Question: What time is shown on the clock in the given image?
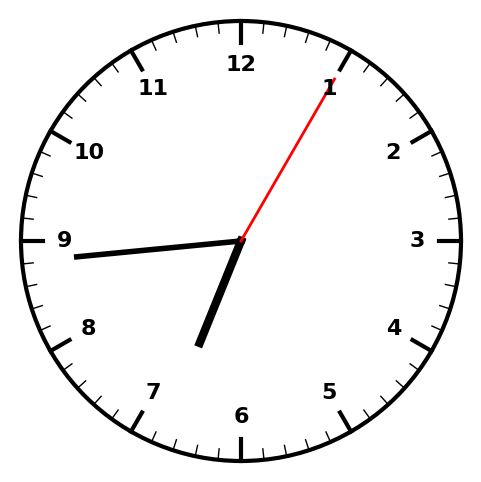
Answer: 06:44:05